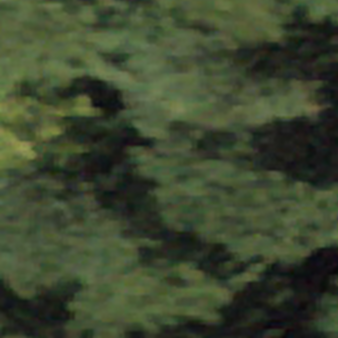
Label: other